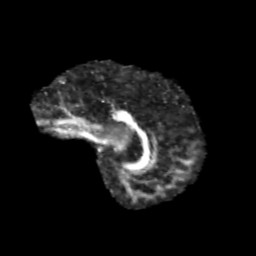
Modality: FA
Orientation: sagittal
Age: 13
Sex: male
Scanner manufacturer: siemens
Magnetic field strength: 3 T
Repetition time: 3.8 s
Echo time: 0.07 s